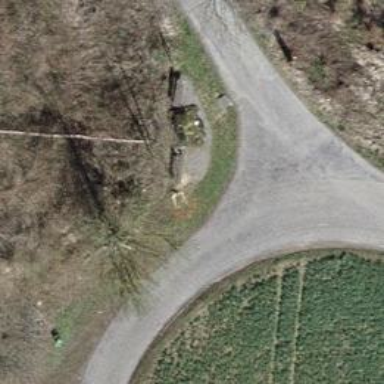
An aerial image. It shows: Wayside cross with historic significance.